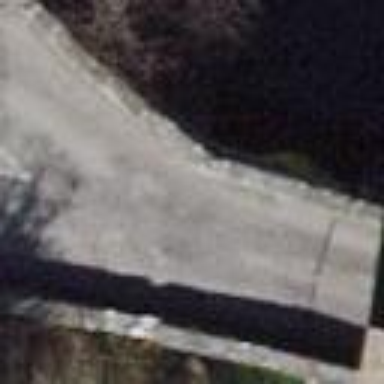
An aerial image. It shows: Viaduct bridge with arch structure.